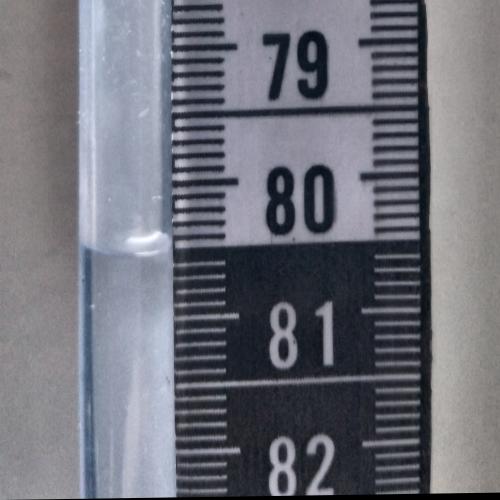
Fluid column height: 80.5 cm